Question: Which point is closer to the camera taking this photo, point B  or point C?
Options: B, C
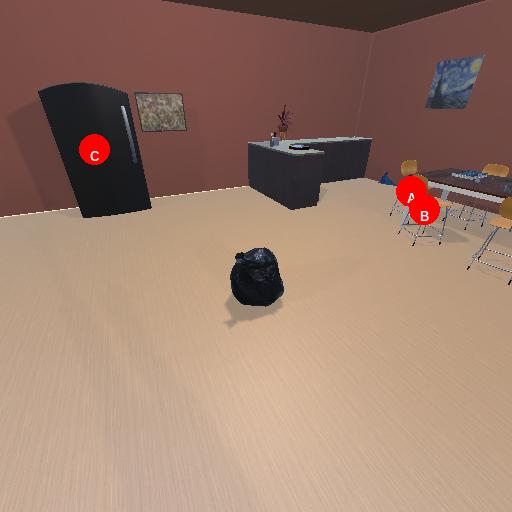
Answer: B